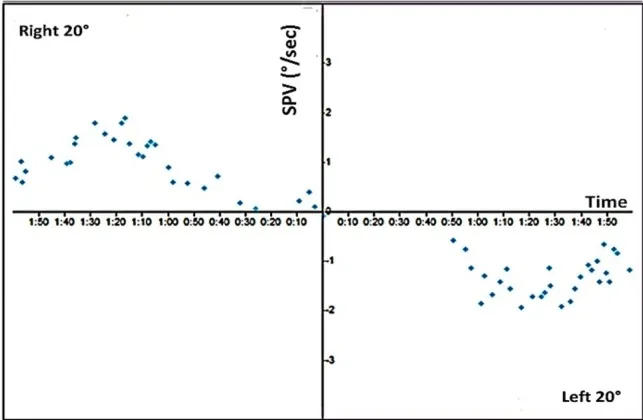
Caloric exam. (B) Bottom, ice water irrigation (20 C) shows only a minor residual response (total response = 4 /s).
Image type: chart (chart)